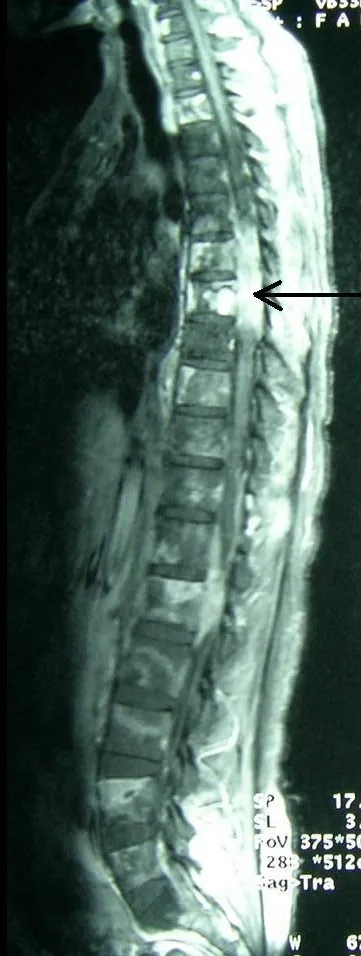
A contrast-enhanced T1 weighted sagittal MRI of the spine demonstrating multiple enhancing lesions in the vertebral bodies in keeping with bony metastases and cord compression at T7 level (arrow).
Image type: radiology (mri)